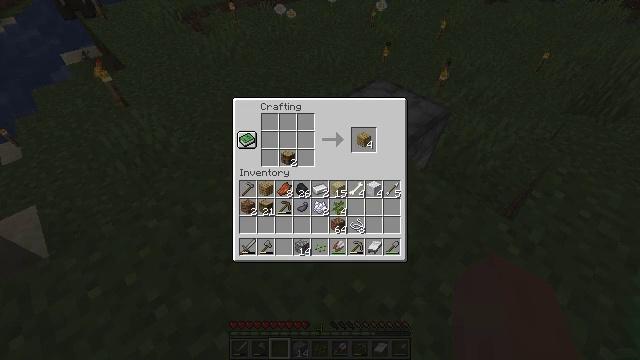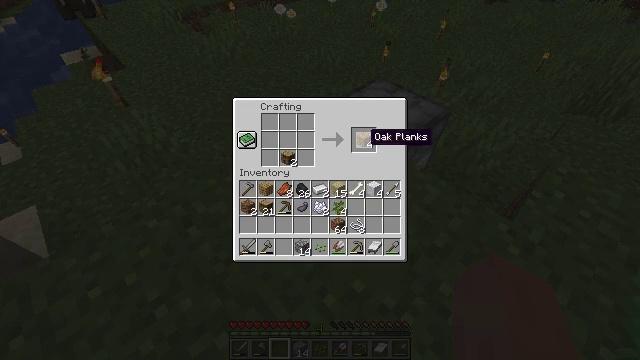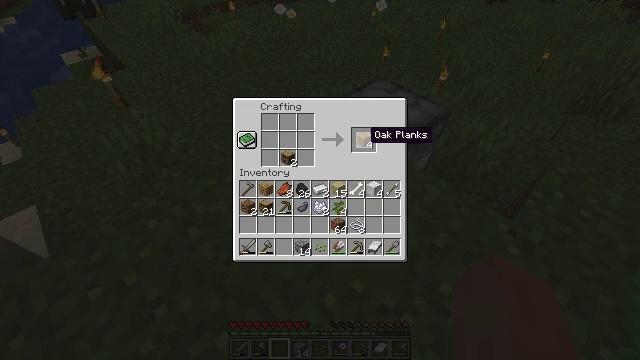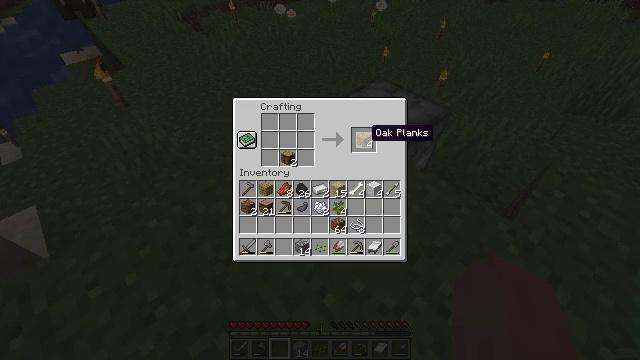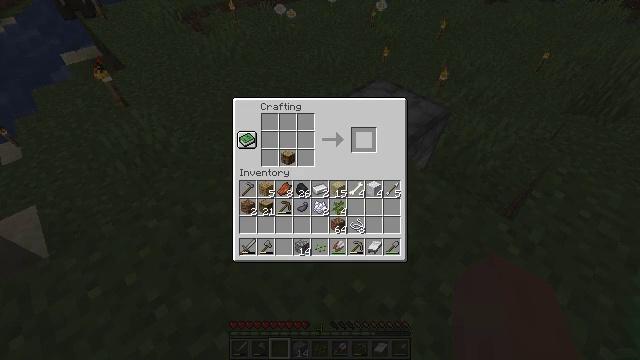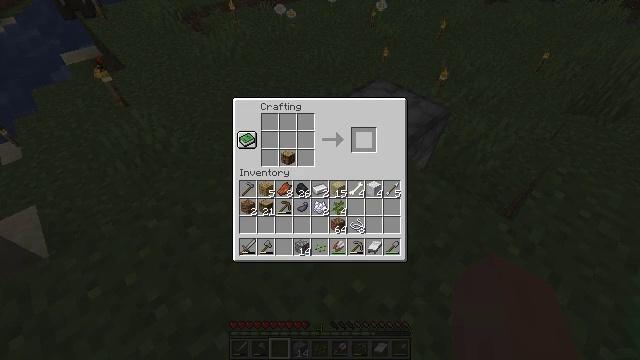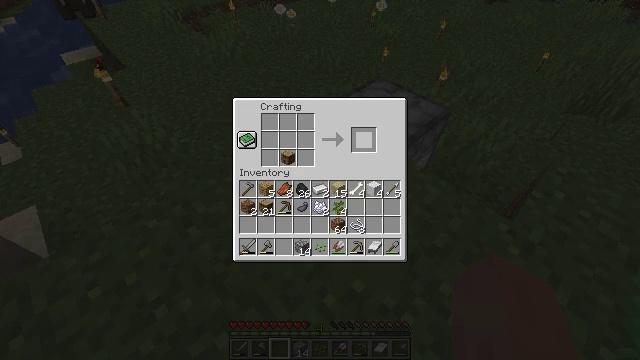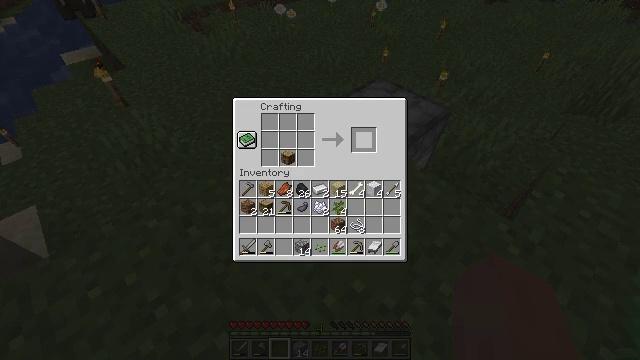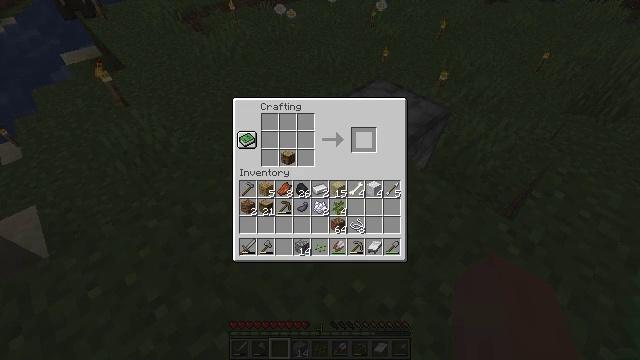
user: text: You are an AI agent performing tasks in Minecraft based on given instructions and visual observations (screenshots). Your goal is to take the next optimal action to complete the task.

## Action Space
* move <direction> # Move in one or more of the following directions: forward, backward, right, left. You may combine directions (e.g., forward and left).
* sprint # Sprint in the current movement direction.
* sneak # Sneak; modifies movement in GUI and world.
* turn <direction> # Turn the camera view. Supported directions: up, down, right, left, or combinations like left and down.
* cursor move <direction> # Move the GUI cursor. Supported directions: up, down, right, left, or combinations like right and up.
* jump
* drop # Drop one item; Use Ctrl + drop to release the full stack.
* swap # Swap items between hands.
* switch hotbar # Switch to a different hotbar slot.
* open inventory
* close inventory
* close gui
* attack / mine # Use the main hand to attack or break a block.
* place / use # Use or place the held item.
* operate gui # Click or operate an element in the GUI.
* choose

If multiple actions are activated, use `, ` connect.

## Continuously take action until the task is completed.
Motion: motion action
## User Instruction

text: Craft oak planks.
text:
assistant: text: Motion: no_op
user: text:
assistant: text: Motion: sneak
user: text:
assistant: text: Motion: sneak
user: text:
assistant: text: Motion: sneak, operate gui
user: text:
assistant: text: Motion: sneak, operate gui
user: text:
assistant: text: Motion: sneak, operate gui
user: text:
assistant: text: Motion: sneak
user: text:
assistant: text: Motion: sneak
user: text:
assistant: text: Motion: sneak